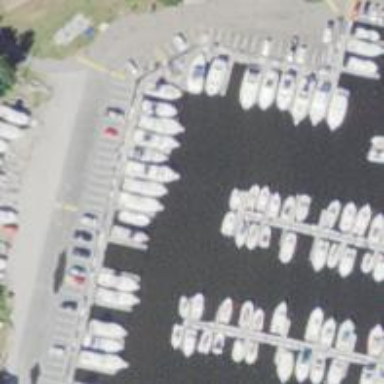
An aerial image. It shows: Man-made pier.